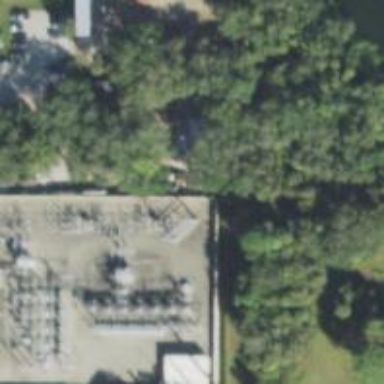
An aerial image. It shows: Switch used for power control.